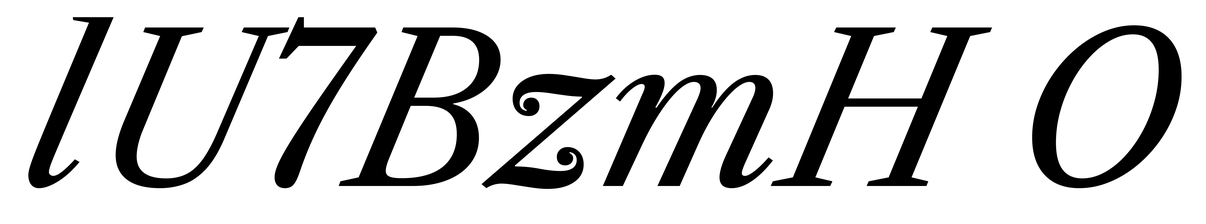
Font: LibreCaslonText-Italic_Italic